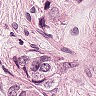
Metastatic tissue present: yes